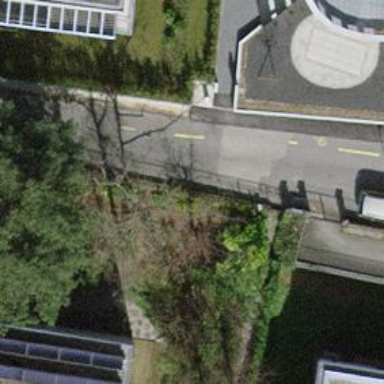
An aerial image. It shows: Residential road with designated cycle lane on the left side.